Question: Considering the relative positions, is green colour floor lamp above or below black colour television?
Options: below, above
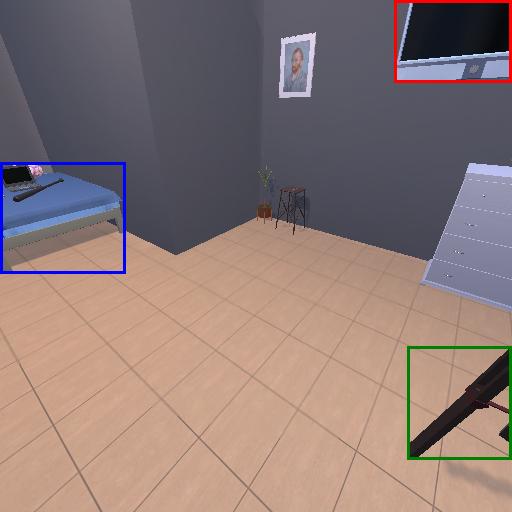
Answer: below